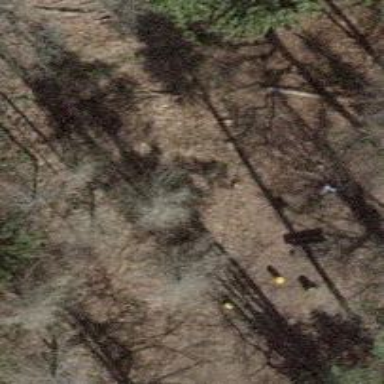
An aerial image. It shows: Picnic table located in leisure land area.